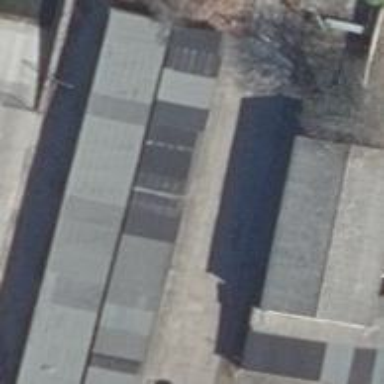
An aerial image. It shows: Group of garages.